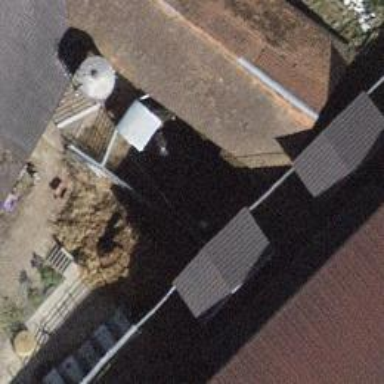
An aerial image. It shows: Farm.